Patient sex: F
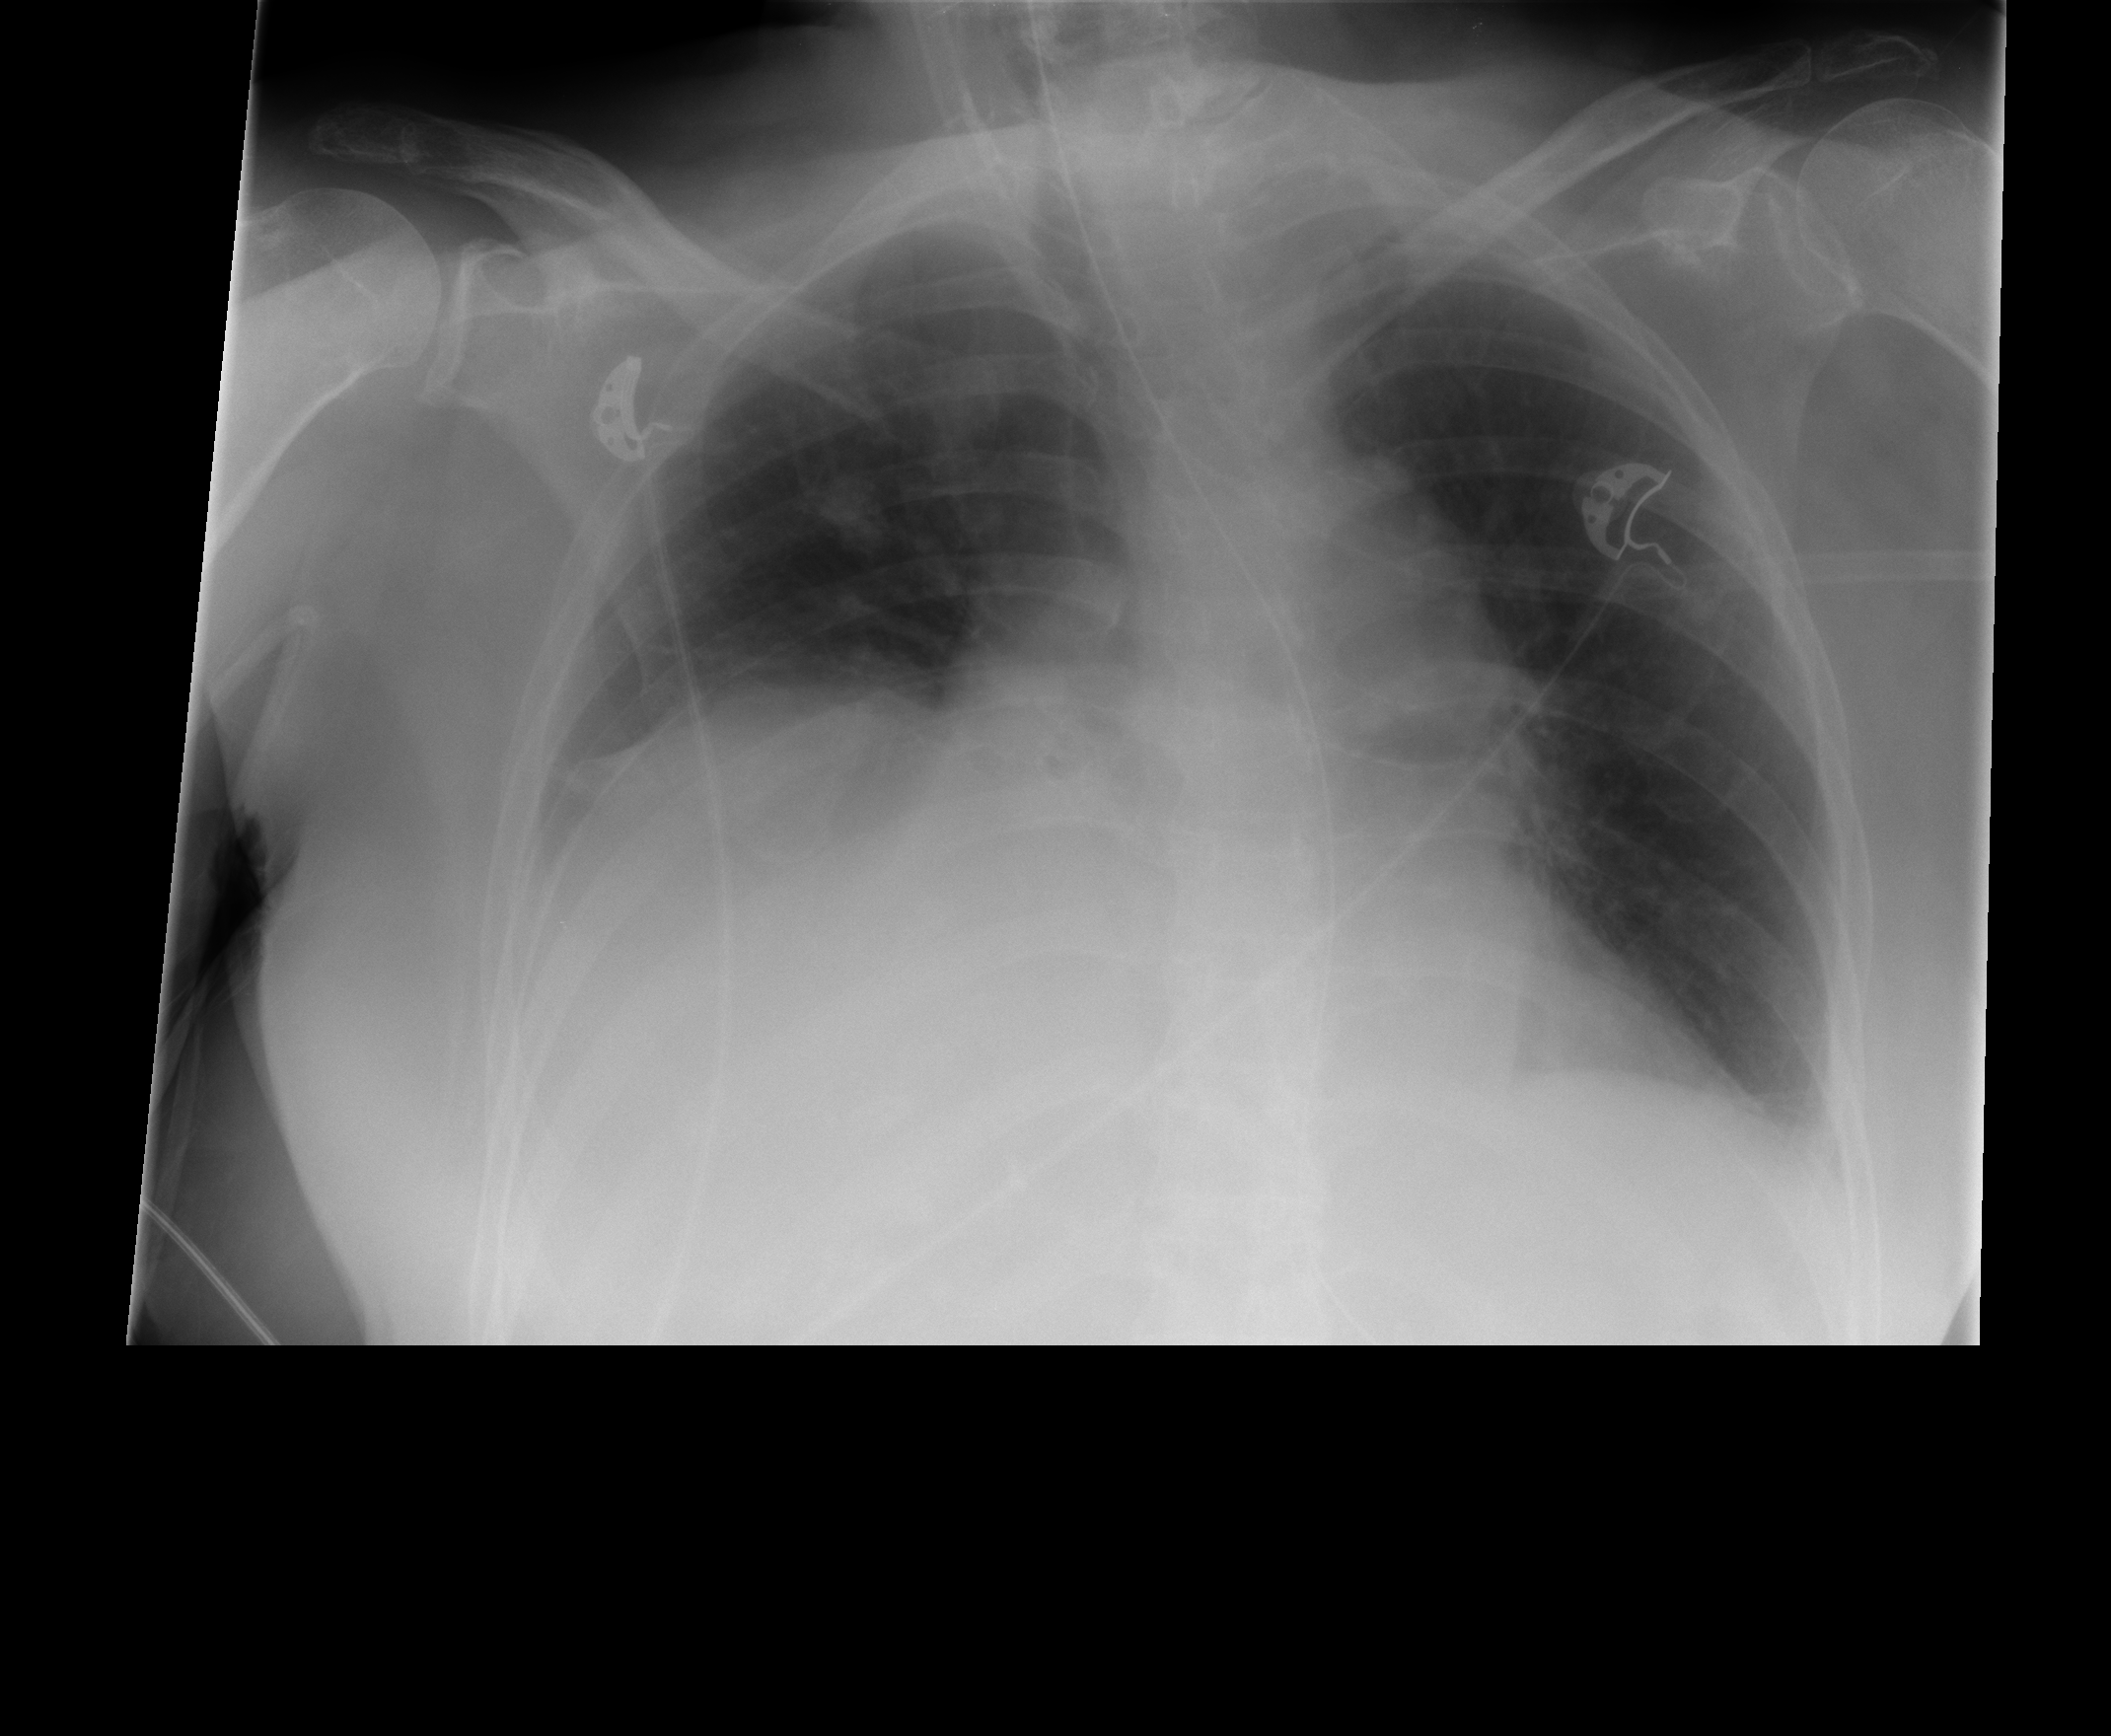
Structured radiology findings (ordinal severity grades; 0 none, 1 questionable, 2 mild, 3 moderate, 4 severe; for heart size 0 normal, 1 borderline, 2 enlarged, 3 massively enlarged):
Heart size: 0
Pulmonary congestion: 0
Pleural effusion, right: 0
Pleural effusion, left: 0
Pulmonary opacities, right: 0
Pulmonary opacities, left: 0
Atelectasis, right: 1
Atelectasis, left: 0